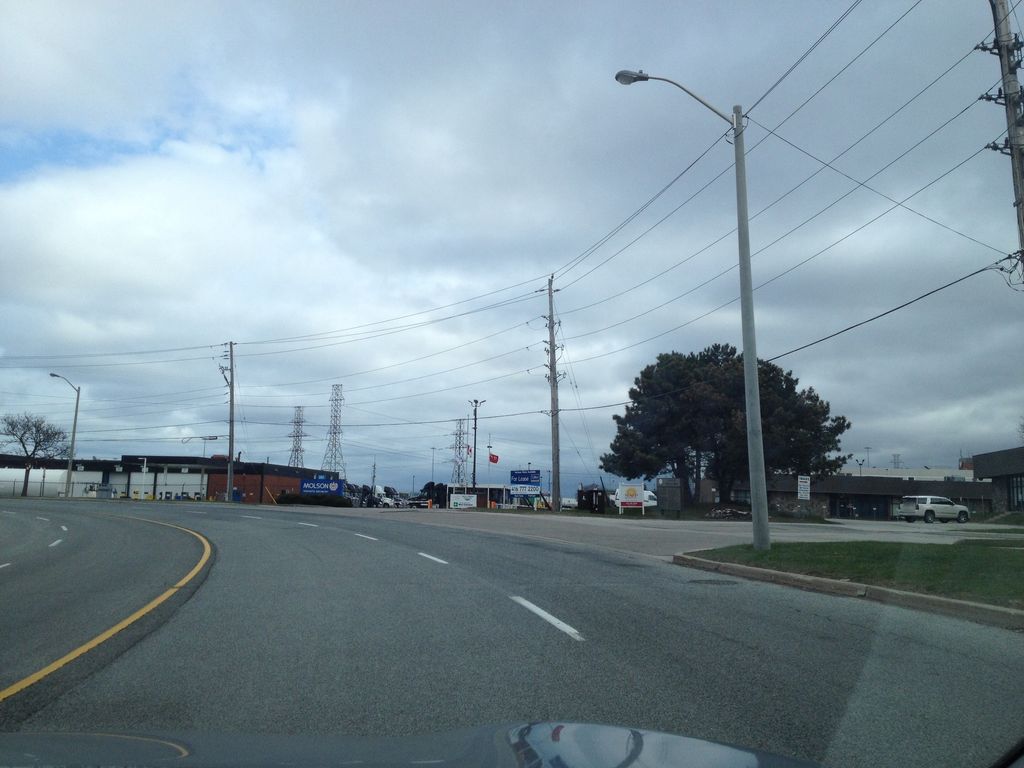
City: toronto